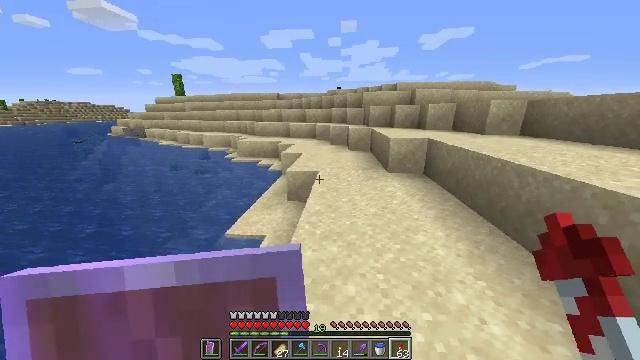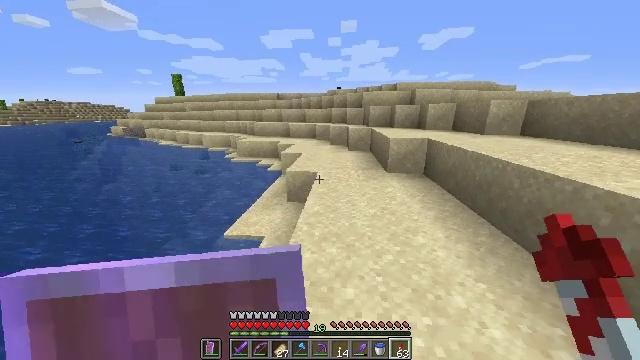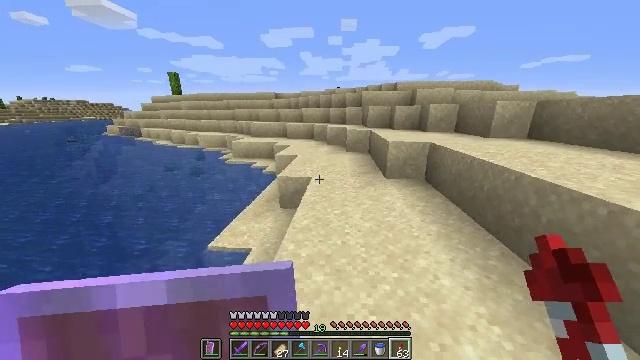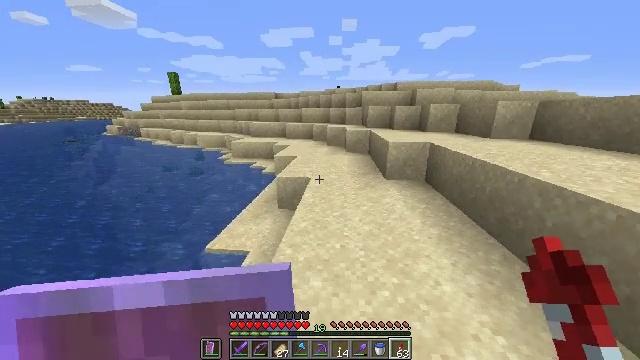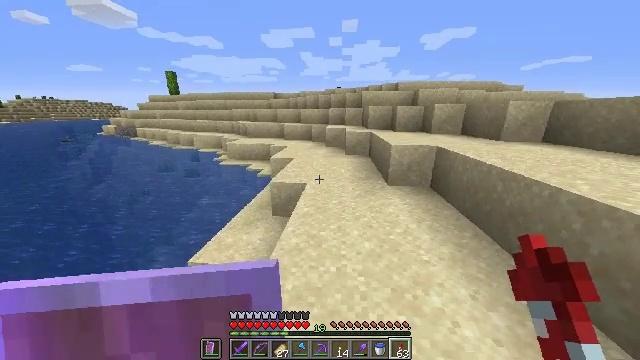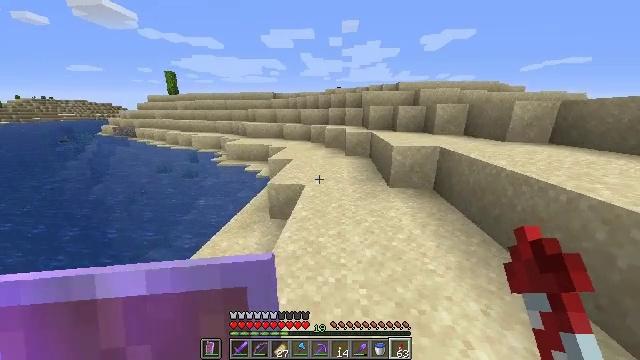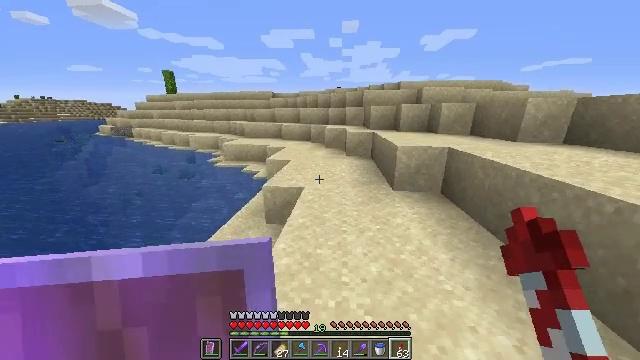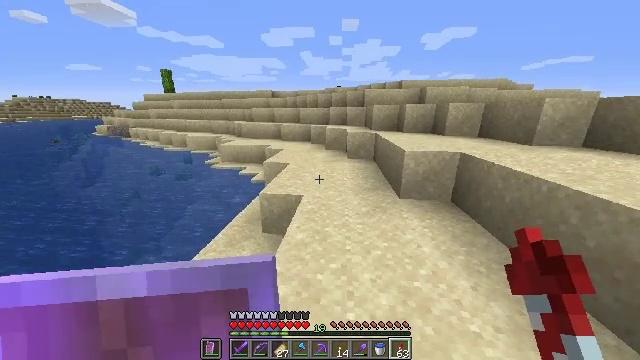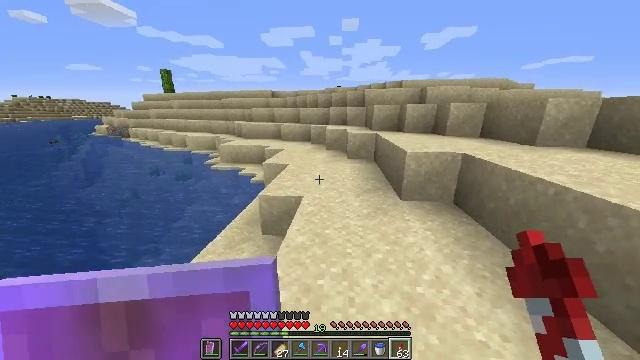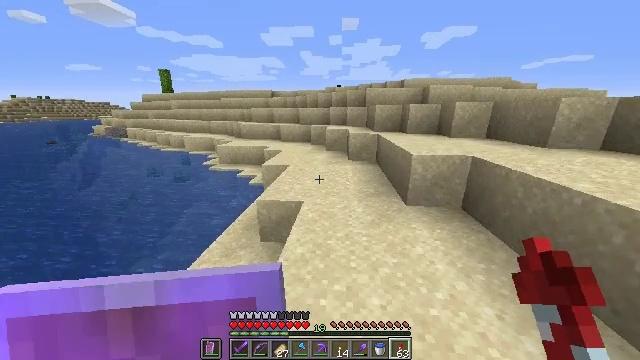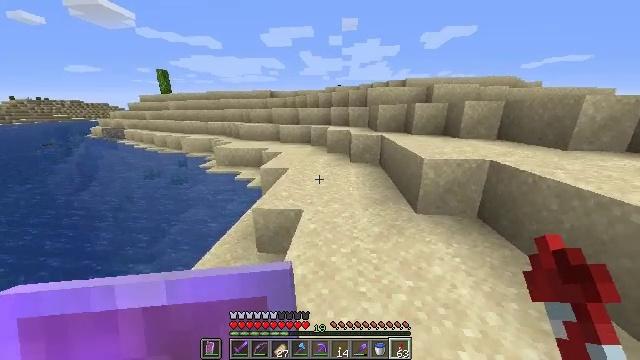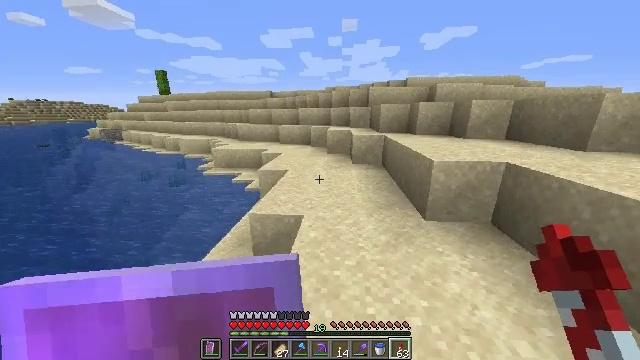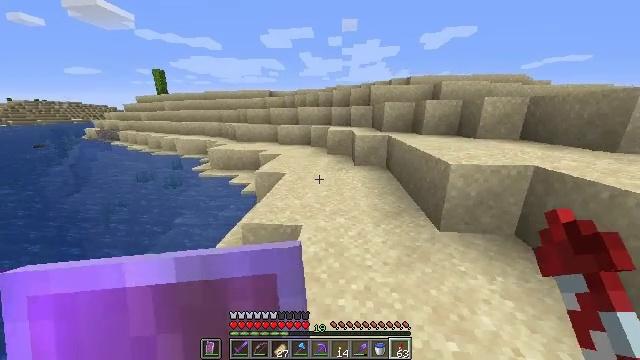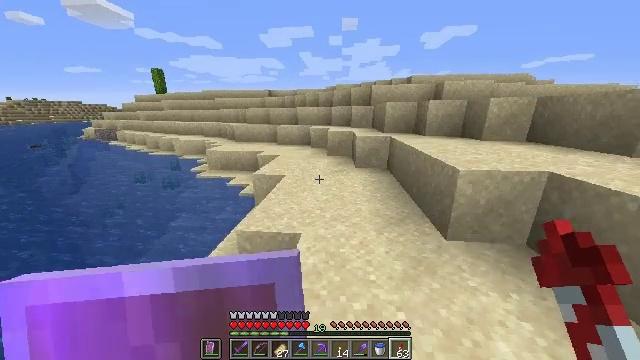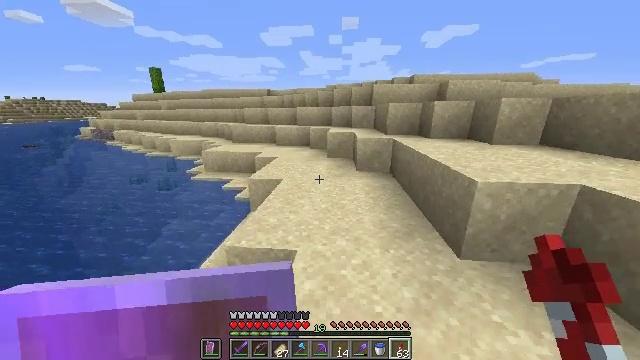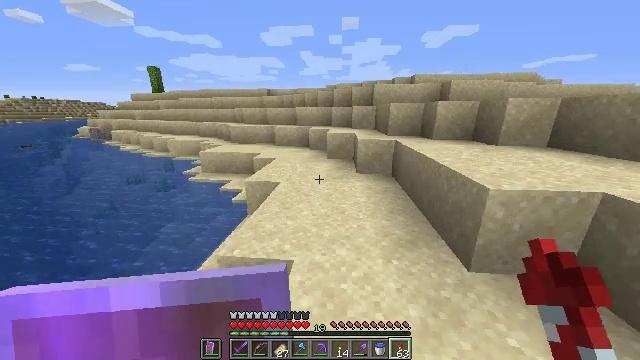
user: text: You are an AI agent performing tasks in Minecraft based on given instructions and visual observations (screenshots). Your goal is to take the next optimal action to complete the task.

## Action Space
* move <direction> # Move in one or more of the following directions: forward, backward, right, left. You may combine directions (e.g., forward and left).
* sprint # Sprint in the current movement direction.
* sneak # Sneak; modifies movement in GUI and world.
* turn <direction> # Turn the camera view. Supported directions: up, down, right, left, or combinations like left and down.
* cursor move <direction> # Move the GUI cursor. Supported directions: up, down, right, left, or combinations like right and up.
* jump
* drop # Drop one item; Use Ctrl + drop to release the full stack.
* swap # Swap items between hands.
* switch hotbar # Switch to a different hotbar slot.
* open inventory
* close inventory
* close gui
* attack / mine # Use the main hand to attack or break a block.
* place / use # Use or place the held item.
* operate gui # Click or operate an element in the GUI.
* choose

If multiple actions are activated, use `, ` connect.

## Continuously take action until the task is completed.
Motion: motion action
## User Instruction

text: Collect sand to make glass.
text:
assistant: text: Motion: move forward, sprint
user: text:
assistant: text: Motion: move forward, sprint
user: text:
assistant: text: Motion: move forward, sprint
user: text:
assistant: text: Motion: move forward, sprint
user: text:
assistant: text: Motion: move forward, sprint
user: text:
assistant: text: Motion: move forward, sprint
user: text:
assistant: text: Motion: move forward, sprint
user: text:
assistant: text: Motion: move forward, sprint
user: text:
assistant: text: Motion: move forward, sprint
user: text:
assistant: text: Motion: move forward, sprint
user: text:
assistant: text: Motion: move forward, sprint
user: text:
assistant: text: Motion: move forward, sprint
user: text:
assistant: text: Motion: move forward, sprint
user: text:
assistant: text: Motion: move forward, sprint
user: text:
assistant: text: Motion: move forward, sprint
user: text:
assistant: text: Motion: move forward, sprint
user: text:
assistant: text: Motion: move forward, sprint
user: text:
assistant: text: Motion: move forward, sprint
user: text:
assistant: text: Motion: move forward, sprint
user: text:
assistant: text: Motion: move forward, sprint
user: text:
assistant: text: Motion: move forward, sprint
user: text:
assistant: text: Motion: move forward, sprint
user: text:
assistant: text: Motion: move forward, sprint
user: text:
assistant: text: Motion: move forward, sprint
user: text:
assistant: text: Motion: move forward, sprint, turn right and down
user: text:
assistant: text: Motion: move forward, sprint, turn right
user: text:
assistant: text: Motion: move forward, sprint, turn right
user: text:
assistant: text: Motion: move forward, sprint, turn right
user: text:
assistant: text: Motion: move forward, sprint
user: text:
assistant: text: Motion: move forward, sprint, jump